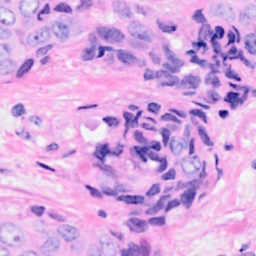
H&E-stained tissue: Breast